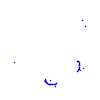
Particle: proton